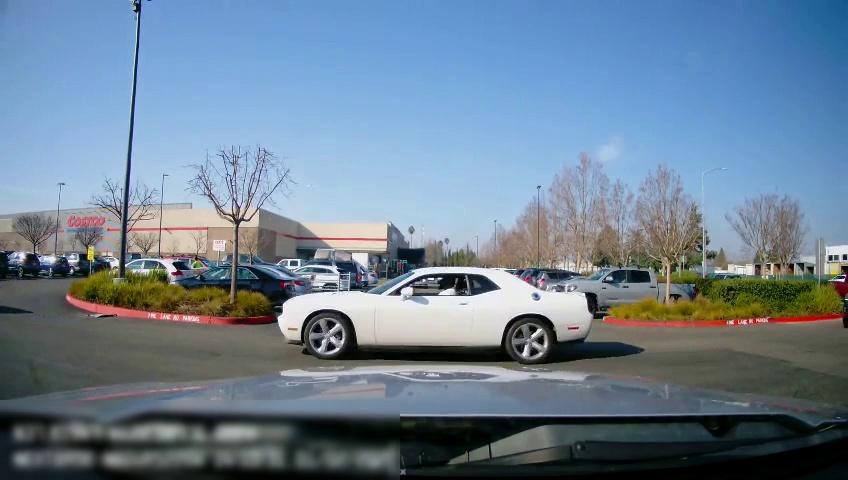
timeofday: Day
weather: Sunny
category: Drivable Space
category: Vehicles | Car
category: Vehicles | Truck
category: Vehicles | Car
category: Vehicles | SUV
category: Vehicles | SUV
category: Vehicles | SUV
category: Vehicles | SUV
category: Vehicles | Car
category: Vehicles | Car
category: Vehicles | Car
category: Vehicles | Car
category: Vehicles | SUV
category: Vehicles | Truck
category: Vehicles | Truck
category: Vehicles | SUV
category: Vehicles | SUV
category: Vehicles | SUV
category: Vehicles | SUV
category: Vehicles | Car
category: Vehicles | Car
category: Traffic | Signs